Question: I was working on an Android Project that uses Facebook SDK. Everything was fine until today. When I tried to run the project it gives the following error.
'''
Unable to resolve target 'android-10' until the SDK is loaded
'''
Although I have SDK 2.3.3 (Level 10), it doesn't appear in the project properties. In properties of Eclipse it says,
'''
This Android SDK requires Android Developer Toolkit version 21.1.0 or above. Current version is 21.0.0.2012-10-31-0-17. Please update ADT to the latest version.
'''
However, according to Android SDK Manager, I already installed the latest version (see image below).

How can I resolve the problem? Any help would be appreciated, thanks in advance.
I'm using Mac OSX 10.8, and I tried restarting both eclipse and os.
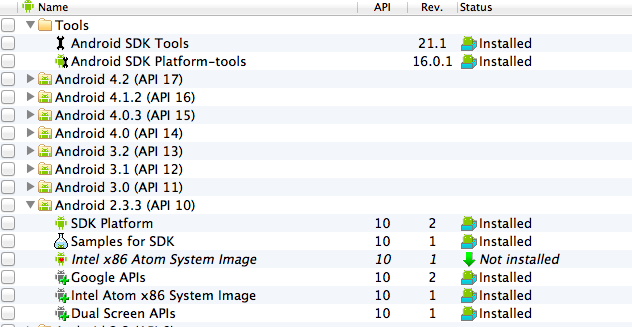
Answer: You have updated the android sdk but not updated the adt to match with it. The latest ADT release is 21.1.0 and you need to get this.
Go to eclipse > help > Check for updates.
It should list the latest update of adt. If it doesn't work, try this :
- go to eclipse > help > Install new software - Click on add- add this url : <URL>- install the latest adt and everything should be fine.